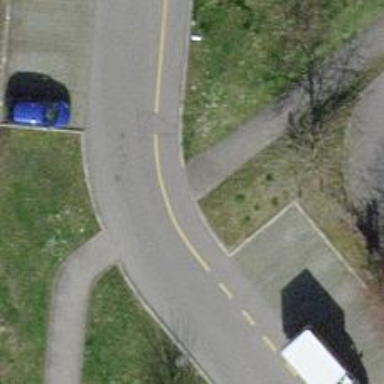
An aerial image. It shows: Kerb serving as barrier.